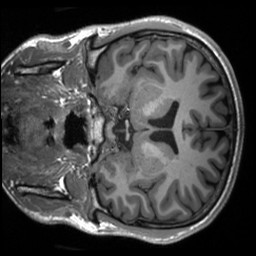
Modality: T1w
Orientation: coronal
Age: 20
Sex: male
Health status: healthy
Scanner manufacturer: siemens
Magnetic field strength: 3 T
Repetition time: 2.3 s
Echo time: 0.00232 s